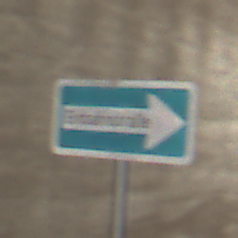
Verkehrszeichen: EinbahnstrasseRechtsweisend
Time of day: Midday
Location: Roofed (Tunnel)
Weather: NotSpecified
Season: NotSpecified
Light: Natural